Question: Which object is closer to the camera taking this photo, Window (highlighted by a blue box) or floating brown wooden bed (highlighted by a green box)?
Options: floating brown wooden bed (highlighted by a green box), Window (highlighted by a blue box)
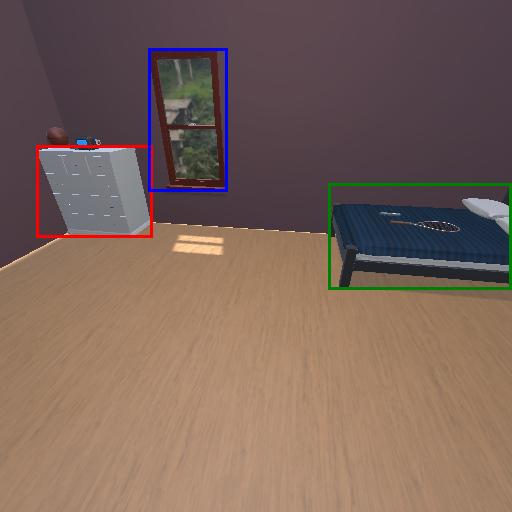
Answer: floating brown wooden bed (highlighted by a green box)